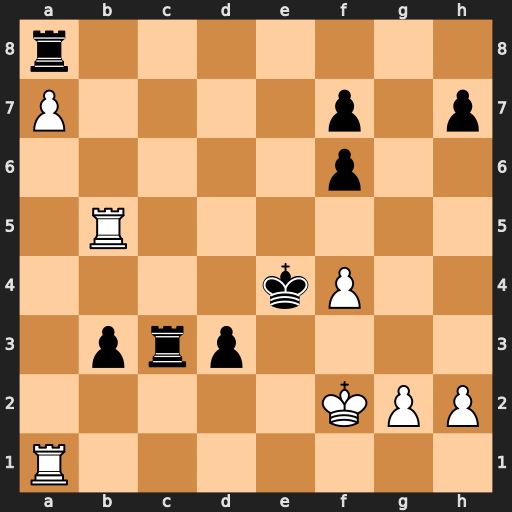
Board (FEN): r7/P4p1p/5p2/1R6/4kP2/1prp4/5KPP/R7
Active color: w
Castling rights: -
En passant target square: -
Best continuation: Ra4+ Rc4 Rxc4#